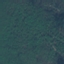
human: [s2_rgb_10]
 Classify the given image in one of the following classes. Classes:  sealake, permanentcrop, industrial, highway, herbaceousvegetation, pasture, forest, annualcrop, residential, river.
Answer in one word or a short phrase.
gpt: Forest